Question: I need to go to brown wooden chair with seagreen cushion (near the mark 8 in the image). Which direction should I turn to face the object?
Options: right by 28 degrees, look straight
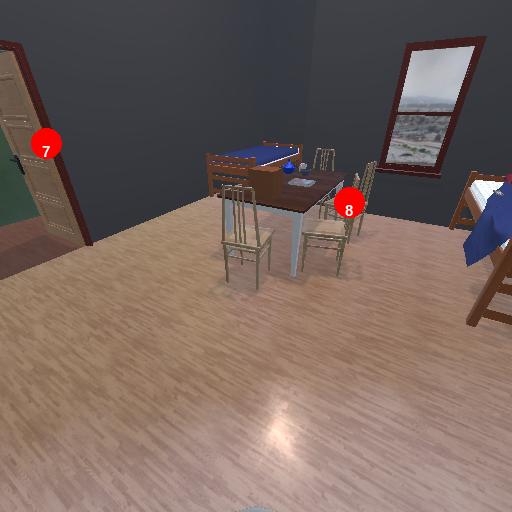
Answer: right by 28 degrees